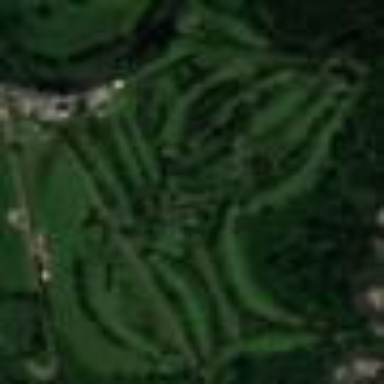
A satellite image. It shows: Golf course.